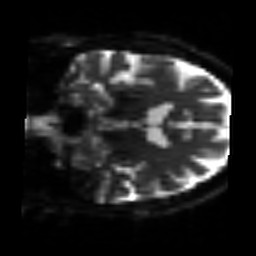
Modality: sbref
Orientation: coronal
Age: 64
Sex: male
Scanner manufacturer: siemens
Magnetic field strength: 3 T
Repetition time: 3.2 s
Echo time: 0.081 s